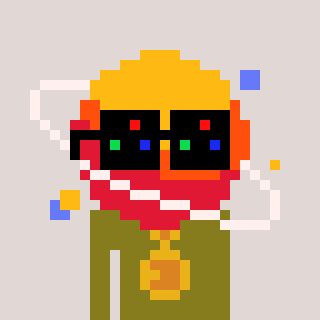
a pixel art character with square black sunglasses, a saturn-shaped head and a gunk-colored body on a warm background